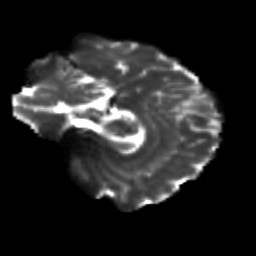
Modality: T2w
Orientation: sagittal
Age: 27
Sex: female
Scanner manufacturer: siemens
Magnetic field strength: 3 T
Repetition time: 3.5 s
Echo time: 0.125 s